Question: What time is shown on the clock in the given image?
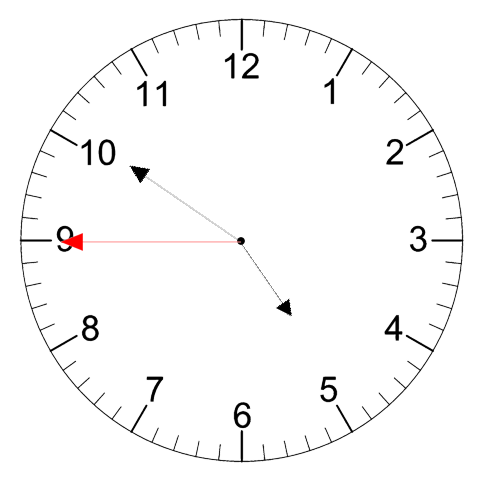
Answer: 04:50:45